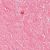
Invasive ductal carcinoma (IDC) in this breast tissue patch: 0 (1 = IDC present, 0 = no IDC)